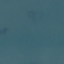
Land use / land cover class: SeaLake